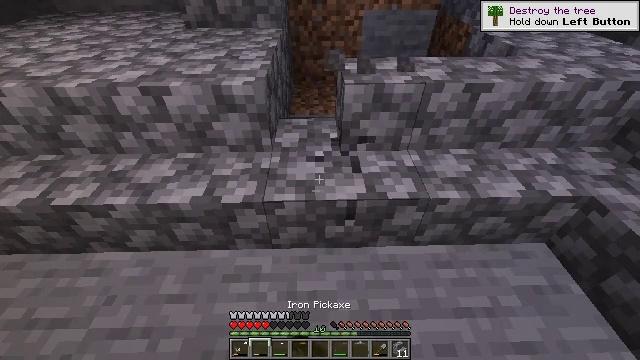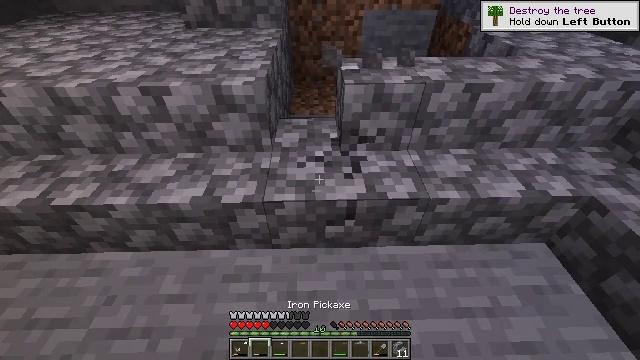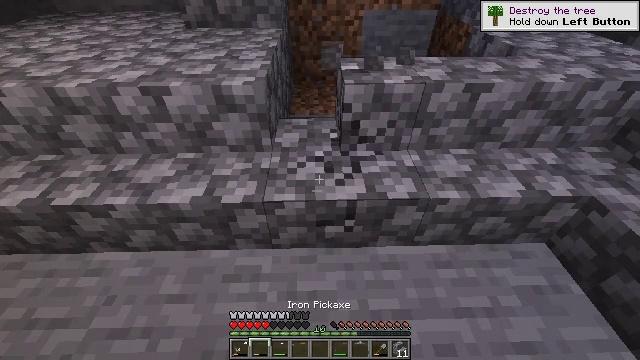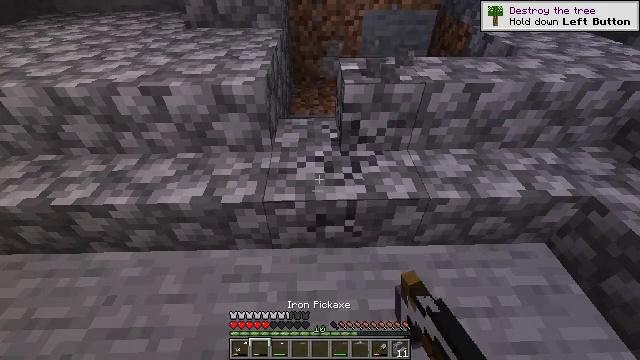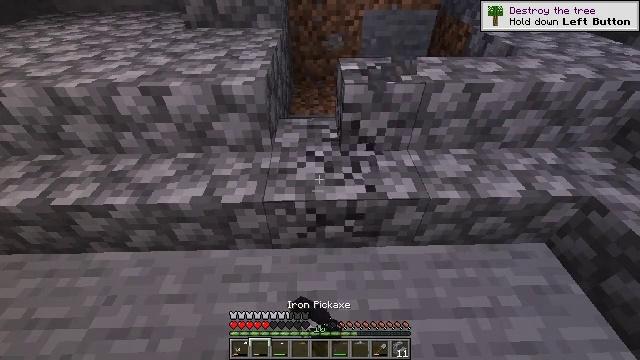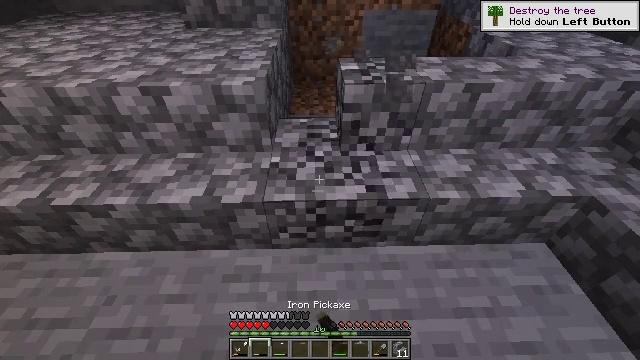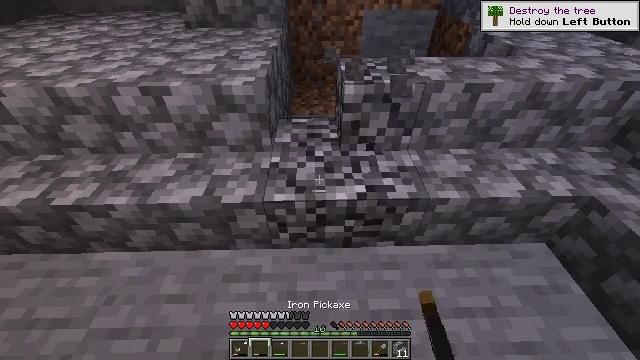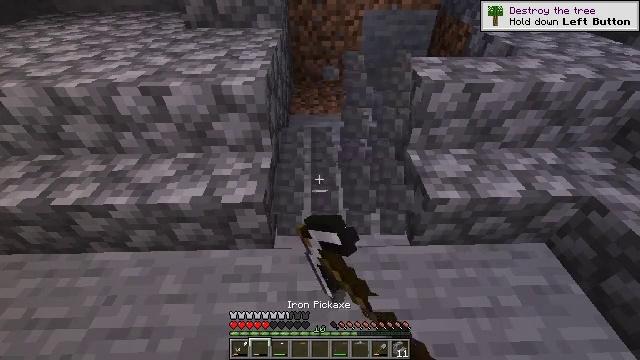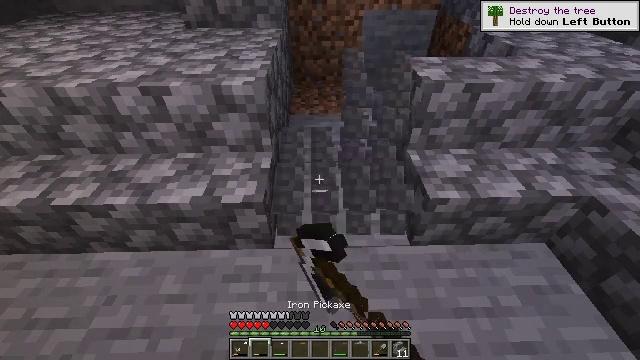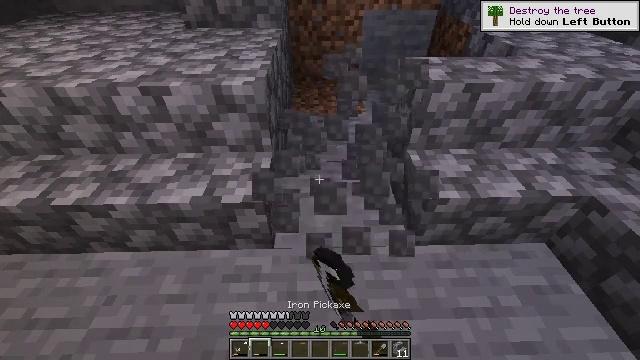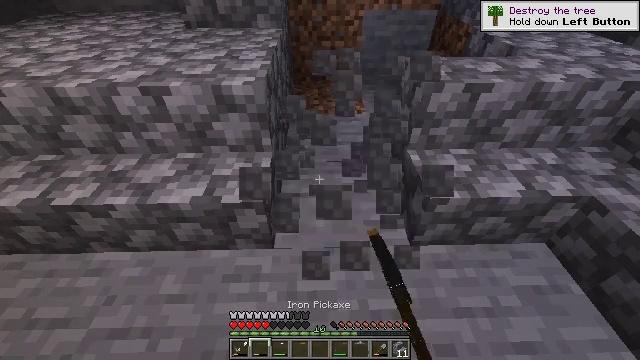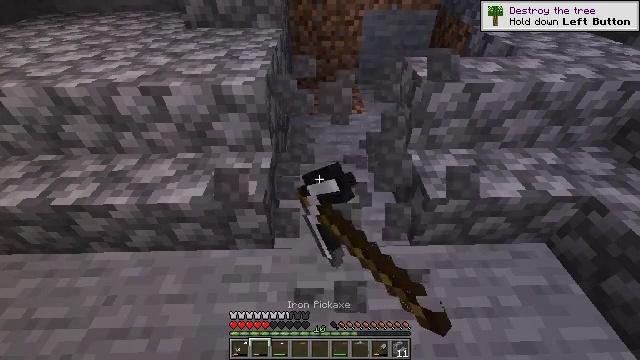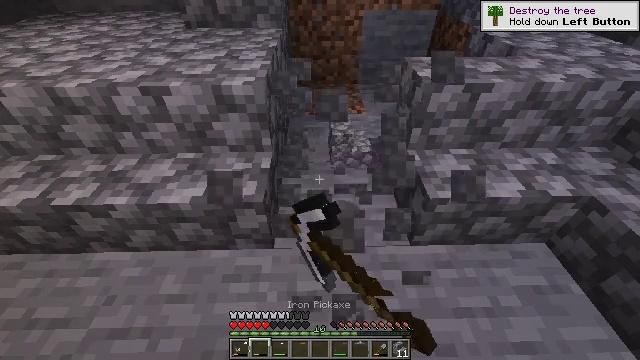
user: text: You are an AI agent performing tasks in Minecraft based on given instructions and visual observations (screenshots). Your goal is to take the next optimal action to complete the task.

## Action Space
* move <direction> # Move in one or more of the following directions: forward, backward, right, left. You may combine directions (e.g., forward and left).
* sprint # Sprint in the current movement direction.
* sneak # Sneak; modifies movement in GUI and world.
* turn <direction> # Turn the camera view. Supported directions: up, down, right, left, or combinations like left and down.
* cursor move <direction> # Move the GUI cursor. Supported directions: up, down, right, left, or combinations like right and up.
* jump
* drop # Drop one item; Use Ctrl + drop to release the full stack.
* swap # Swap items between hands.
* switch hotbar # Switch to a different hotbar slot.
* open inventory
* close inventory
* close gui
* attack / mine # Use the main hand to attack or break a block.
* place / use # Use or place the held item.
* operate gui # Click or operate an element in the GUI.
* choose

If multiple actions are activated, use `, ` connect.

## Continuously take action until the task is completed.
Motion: motion action
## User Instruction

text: Gather cobblestone stairs from the structure.
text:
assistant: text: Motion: attack / mine
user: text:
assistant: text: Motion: attack / mine
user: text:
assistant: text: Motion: attack / mine
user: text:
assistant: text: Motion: attack / mine
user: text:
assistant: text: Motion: attack / mine
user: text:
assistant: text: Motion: attack / mine
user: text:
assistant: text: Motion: attack / mine
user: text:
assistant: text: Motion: attack / mine
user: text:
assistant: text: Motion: attack / mine
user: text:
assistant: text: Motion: attack / mine
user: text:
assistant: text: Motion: attack / mine
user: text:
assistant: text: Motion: attack / mine
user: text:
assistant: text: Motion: attack / mine